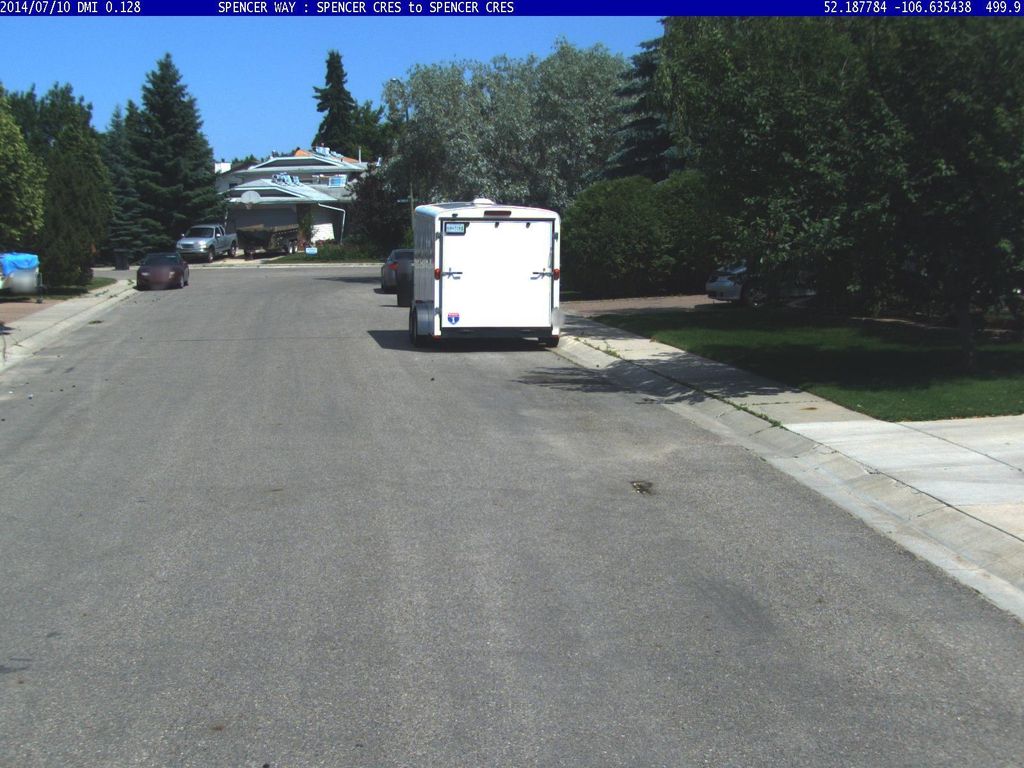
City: saskatoon